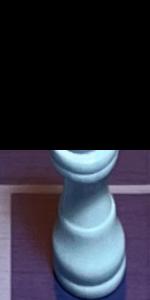
Label: King_White